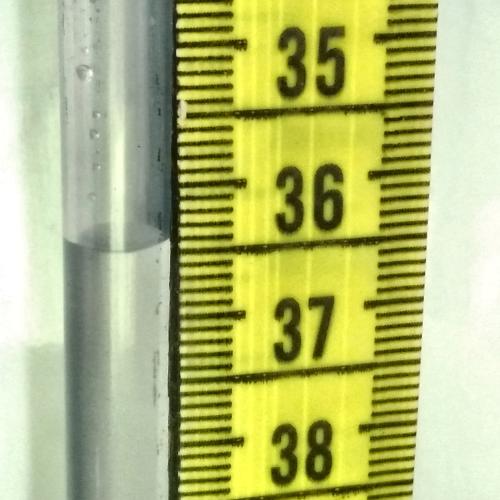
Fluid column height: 36.4 cm